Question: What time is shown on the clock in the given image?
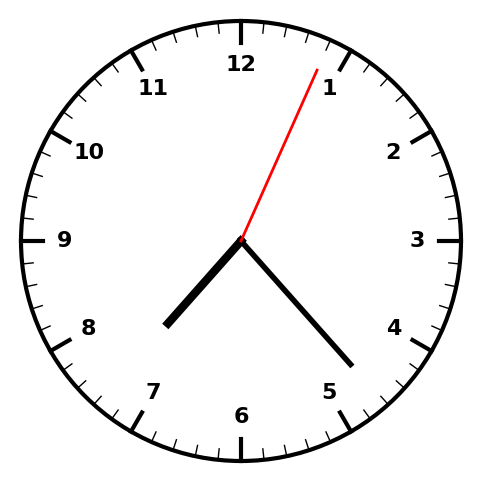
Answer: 07:23:04